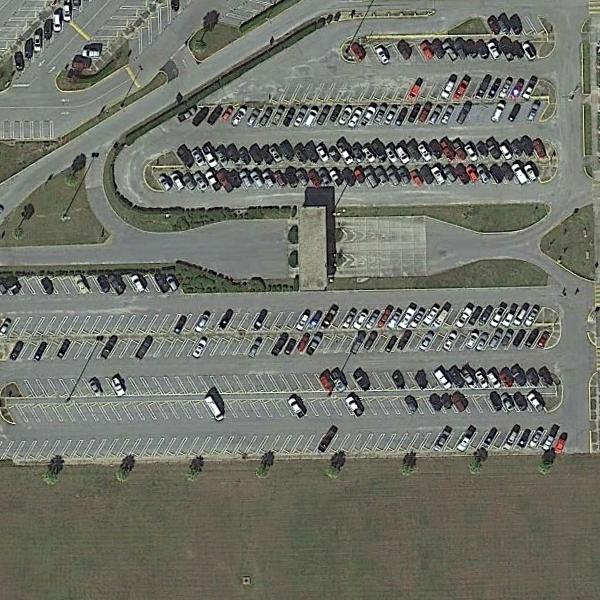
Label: Parking